This grayscale texture is a bearing vibration snapshot reshaped row-by-row into a square image. What is the most likely bearing condition (normal, inner_race, outer_race, ball)?
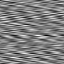
Answer: ball